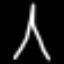
Label: The Eiffel Tower